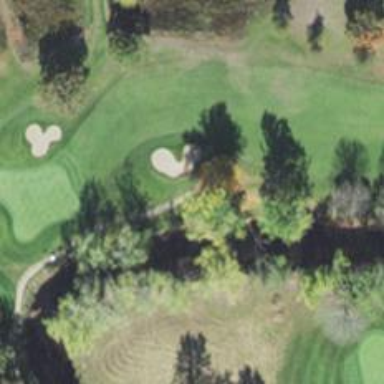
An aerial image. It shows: Path used for both walking and golf.